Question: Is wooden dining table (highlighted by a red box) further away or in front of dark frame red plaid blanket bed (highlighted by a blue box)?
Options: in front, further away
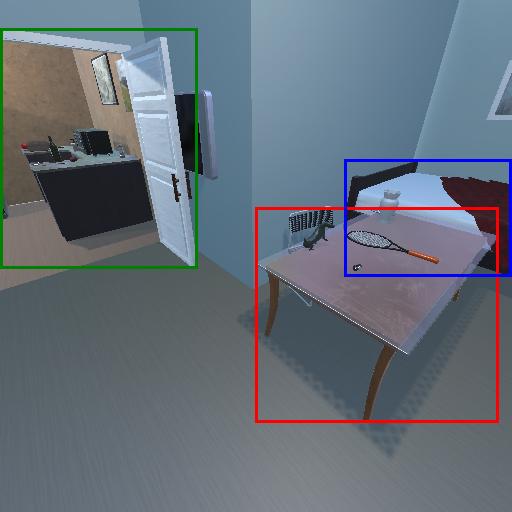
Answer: in front